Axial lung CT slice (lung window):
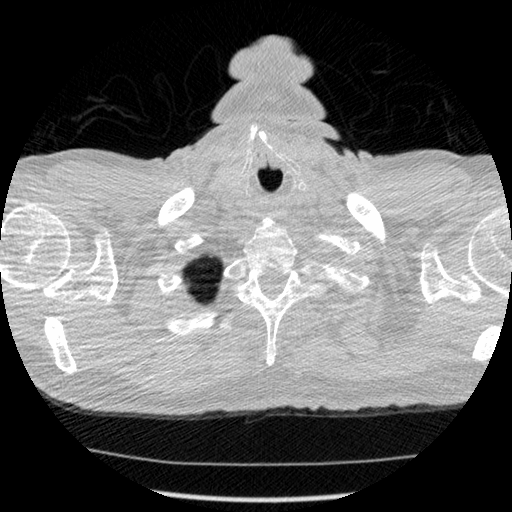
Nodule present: no